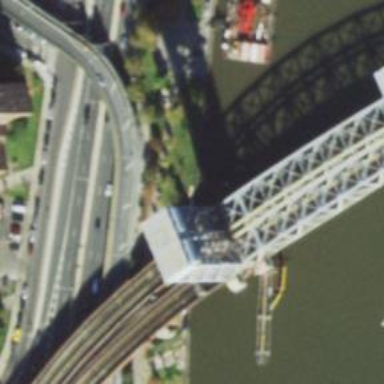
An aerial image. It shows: Lift bridge for electrified rail crossing over water.